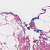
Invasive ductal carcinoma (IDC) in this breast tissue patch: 0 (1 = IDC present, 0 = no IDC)